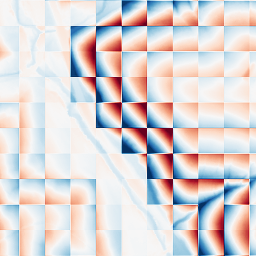
Category: wavelet
Decomposition family: wavelet_dwt
Decomposition parameters: wavelet: haar
level: 5
Upsampling method: bicubic
Upsampling parameters: scale: 8
Upsampling scale: 8